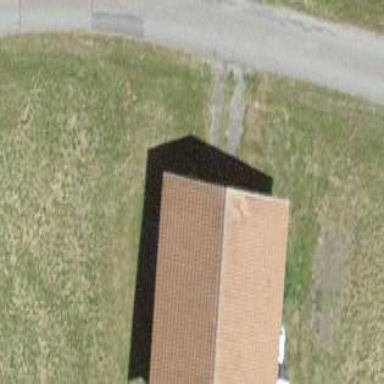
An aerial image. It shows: Barn.